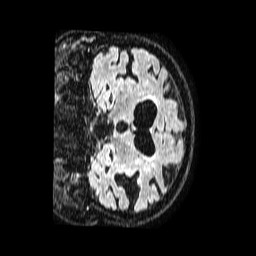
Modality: FLAIR
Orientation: coronal
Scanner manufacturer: philips
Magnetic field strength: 1.5 T
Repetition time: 4.8 s
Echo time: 0.3 s